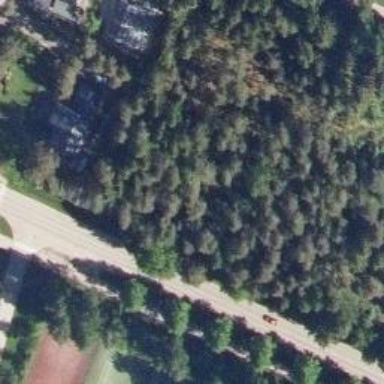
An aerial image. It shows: Forest with mixed types of leaves.